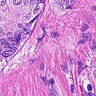
Metastatic tissue present: yes